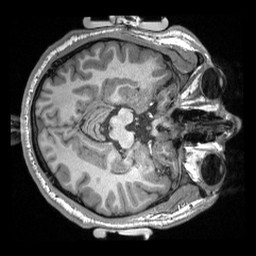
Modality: T1w
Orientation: axial
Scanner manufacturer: siemens
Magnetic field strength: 3 T
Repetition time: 2.3 s
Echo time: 0.00308 s